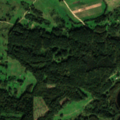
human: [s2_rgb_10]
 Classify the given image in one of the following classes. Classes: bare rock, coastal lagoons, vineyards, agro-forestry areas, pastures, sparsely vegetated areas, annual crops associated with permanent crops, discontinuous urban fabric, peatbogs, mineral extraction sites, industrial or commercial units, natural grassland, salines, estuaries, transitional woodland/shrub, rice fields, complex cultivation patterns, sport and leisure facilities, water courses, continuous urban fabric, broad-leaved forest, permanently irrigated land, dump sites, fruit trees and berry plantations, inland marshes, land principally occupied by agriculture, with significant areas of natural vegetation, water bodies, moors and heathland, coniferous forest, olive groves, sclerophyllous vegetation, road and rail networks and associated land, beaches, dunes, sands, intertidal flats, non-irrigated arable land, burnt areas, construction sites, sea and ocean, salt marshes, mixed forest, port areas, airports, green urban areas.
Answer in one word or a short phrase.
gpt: non-irrigated arable land, pastures, land principally occupied by agriculture, with significant areas of natural vegetation, coniferous forest